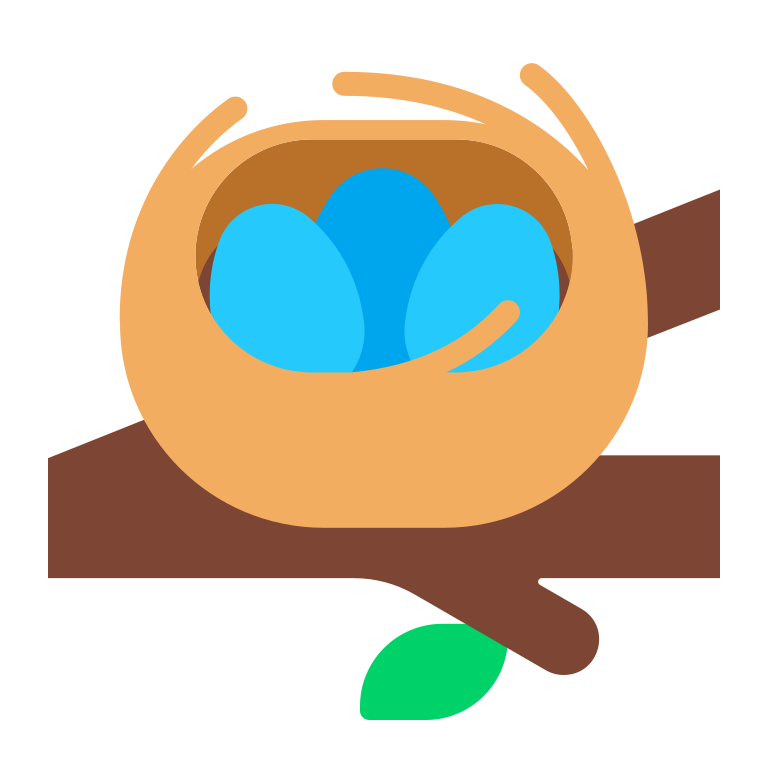
nest with eggs flat